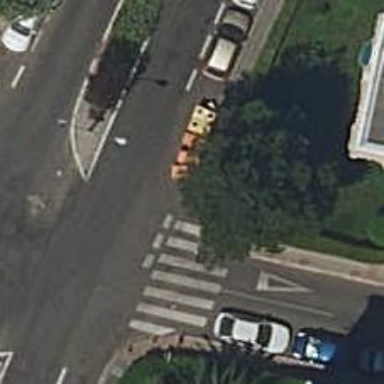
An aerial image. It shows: Bollard barrier.